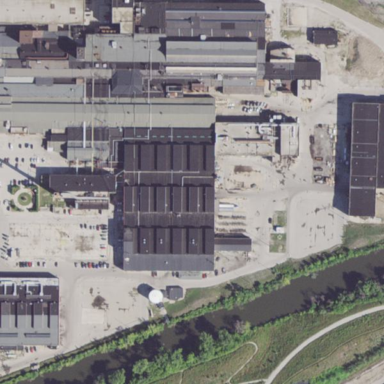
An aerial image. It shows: Industrial area with factory. The man-made works suggest bustling industrial site.